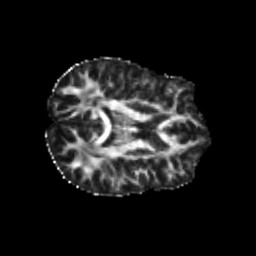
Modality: FA
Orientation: axial
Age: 20
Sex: female
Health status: healthy
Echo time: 0.074 s